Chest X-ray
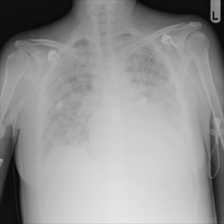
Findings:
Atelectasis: negative
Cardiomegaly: negative
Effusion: negative
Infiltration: negative
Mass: negative
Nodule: negative
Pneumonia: positive
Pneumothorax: negative
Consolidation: negative
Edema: negative
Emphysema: negative
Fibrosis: negative
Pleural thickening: negative
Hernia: negative